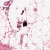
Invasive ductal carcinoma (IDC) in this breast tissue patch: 0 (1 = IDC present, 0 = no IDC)